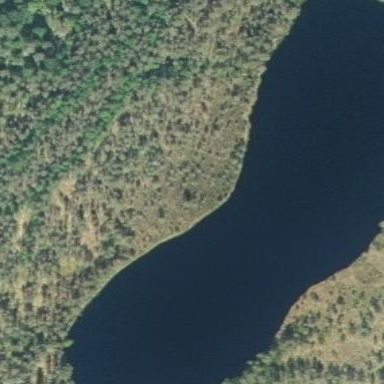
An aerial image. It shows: Serene lake.